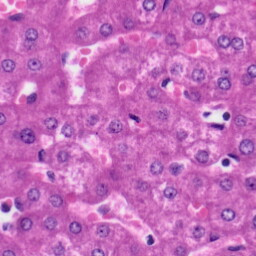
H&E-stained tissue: Liver